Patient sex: F
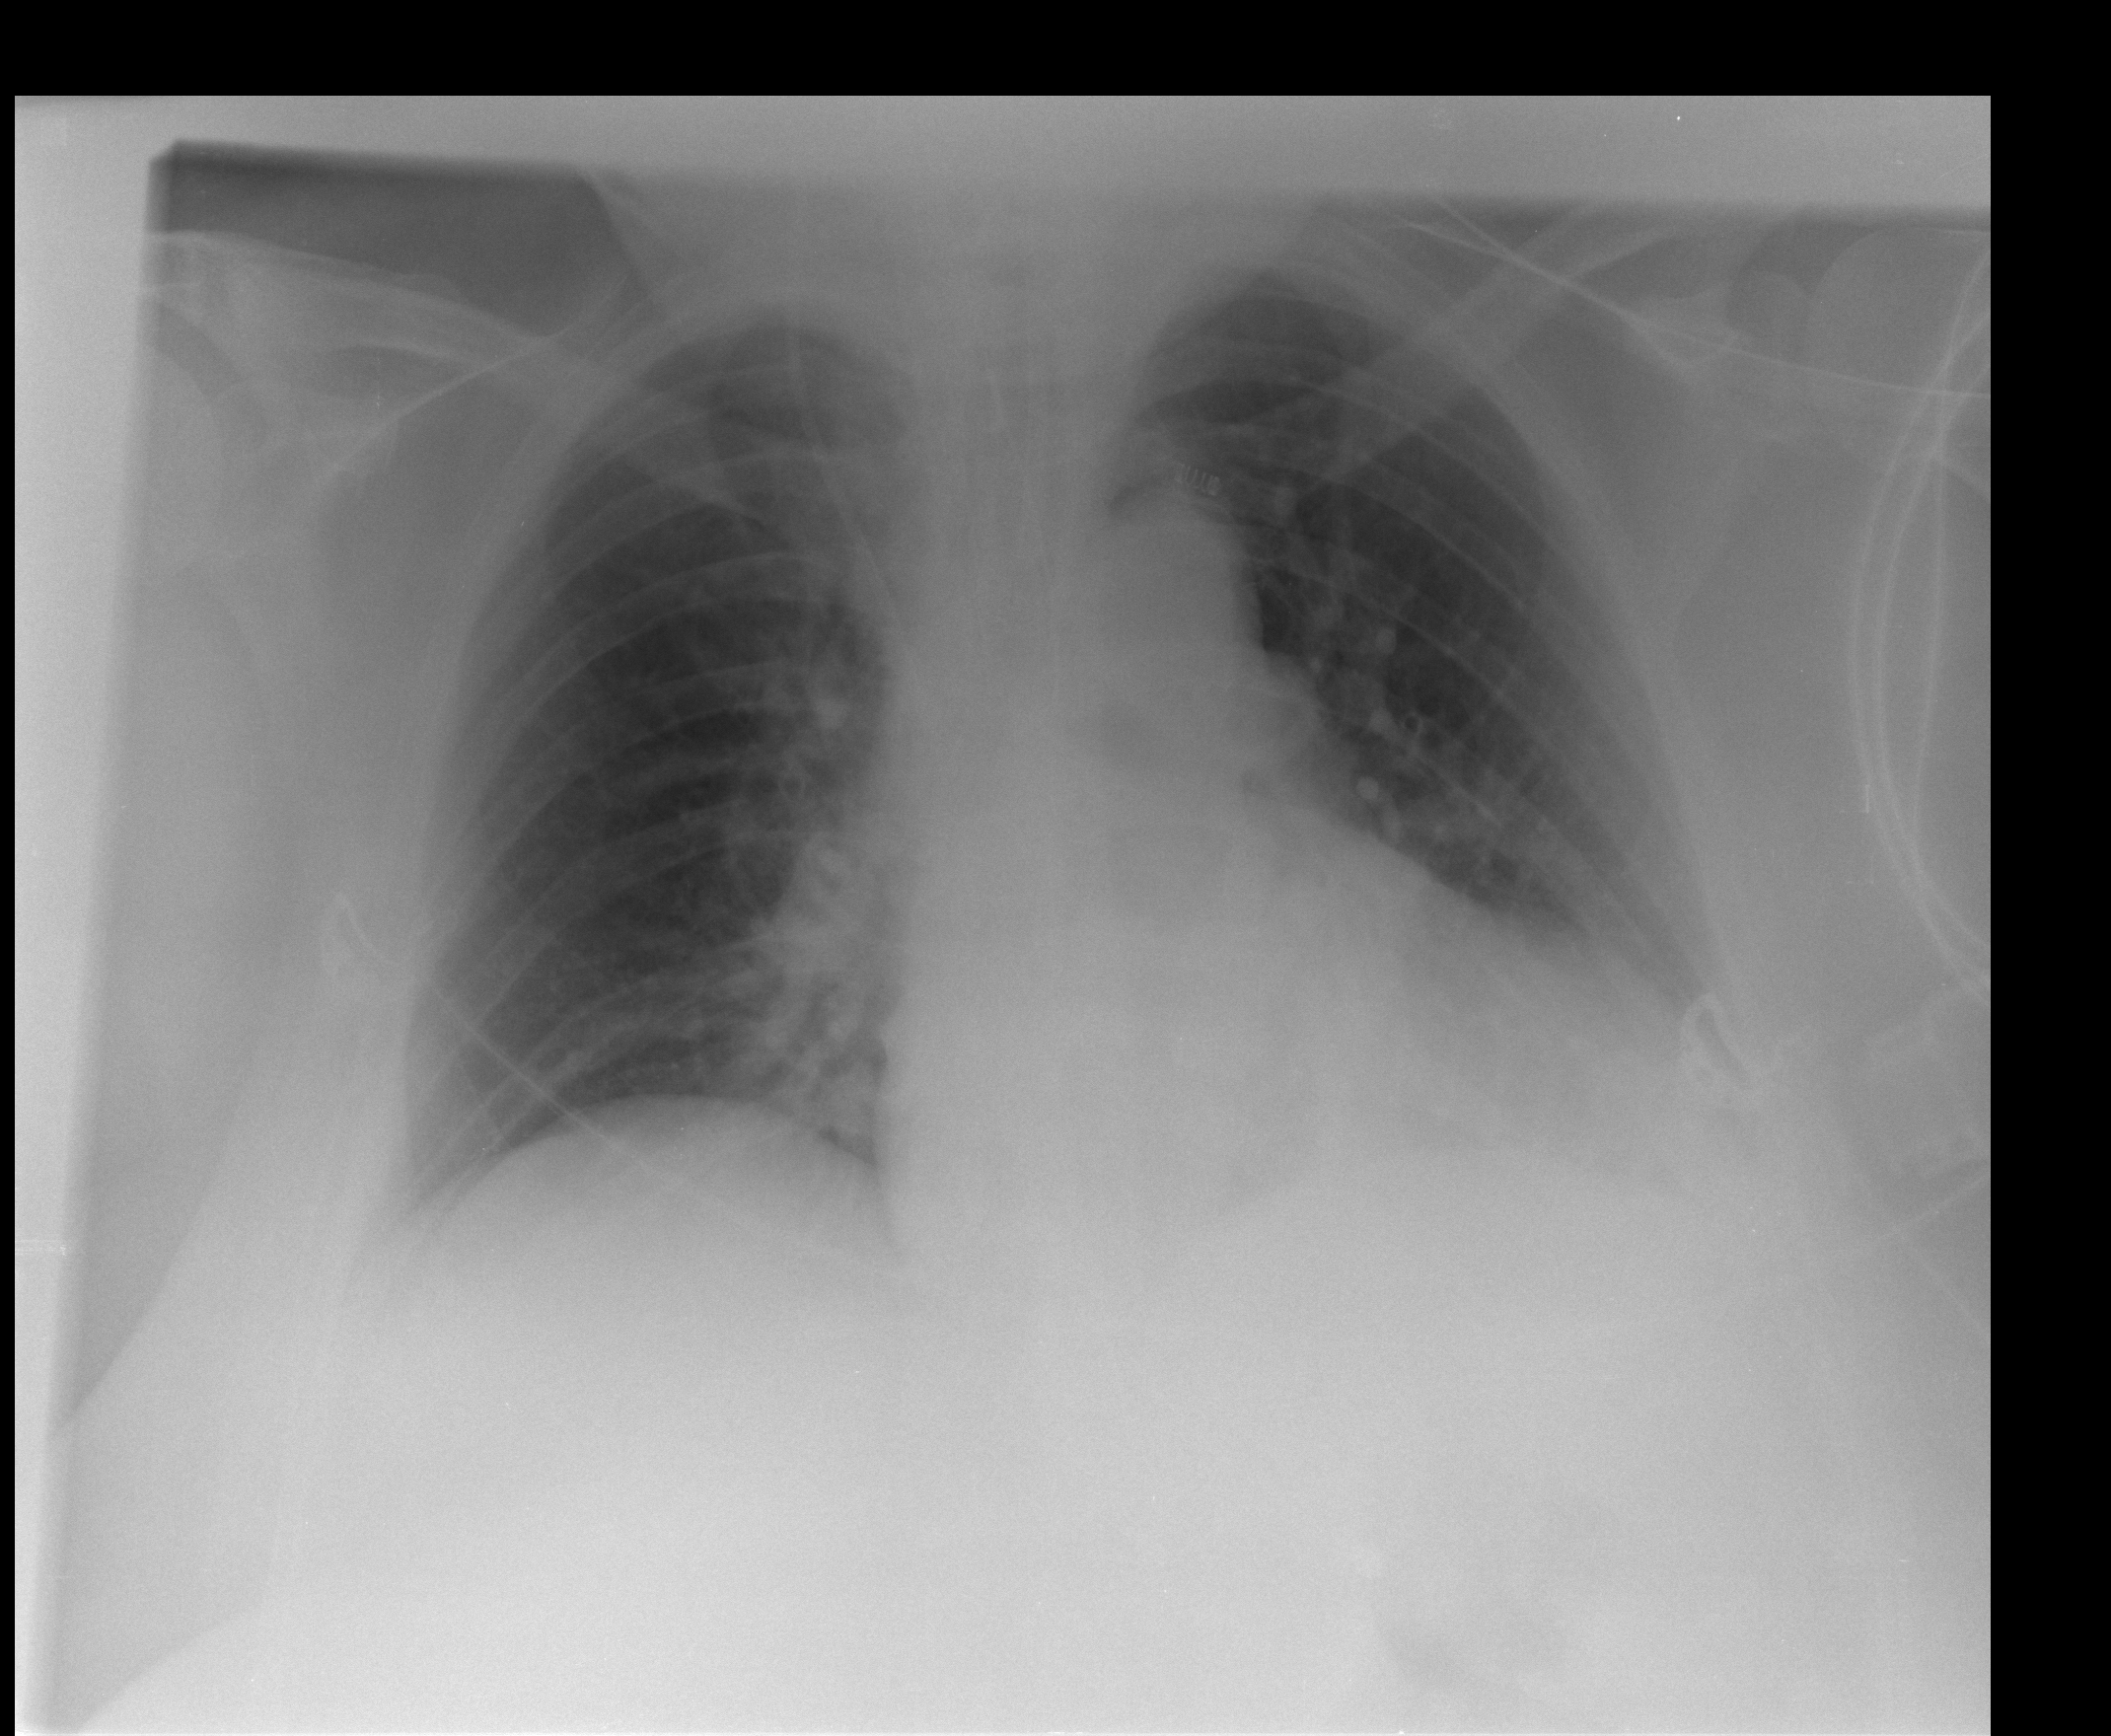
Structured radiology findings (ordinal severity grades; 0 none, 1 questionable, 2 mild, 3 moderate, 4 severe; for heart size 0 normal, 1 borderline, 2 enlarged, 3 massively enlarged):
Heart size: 2
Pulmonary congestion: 0
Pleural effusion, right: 1
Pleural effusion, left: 2
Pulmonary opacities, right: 0
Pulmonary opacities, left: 0
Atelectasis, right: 0
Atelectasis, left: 2